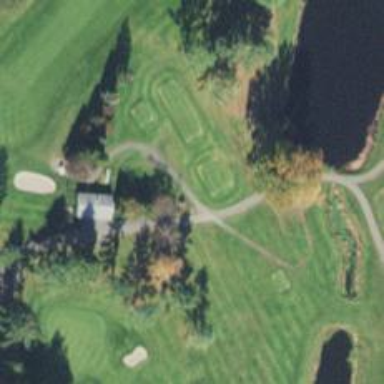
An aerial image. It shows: Path used for both walking and golf.